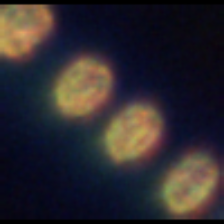
Taxon: Thalassiosira
Group: Diatoms